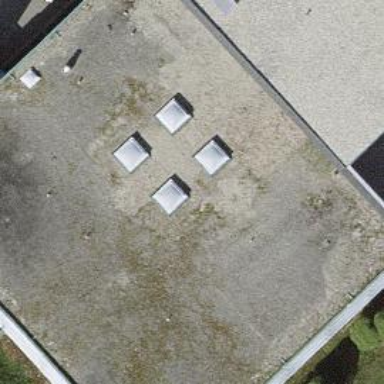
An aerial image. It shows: School.